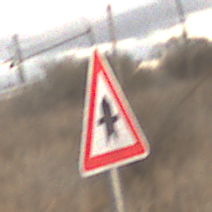
Verkehrszeichen: Vorfahrt
Umgebung: Outdoor, RoadRail
Tageszeit: SunriseSunset
Wetter: PartlyCloudy
Licht: Natural
Jahreszeit: NotSpecified
Kontrast: LowContrast